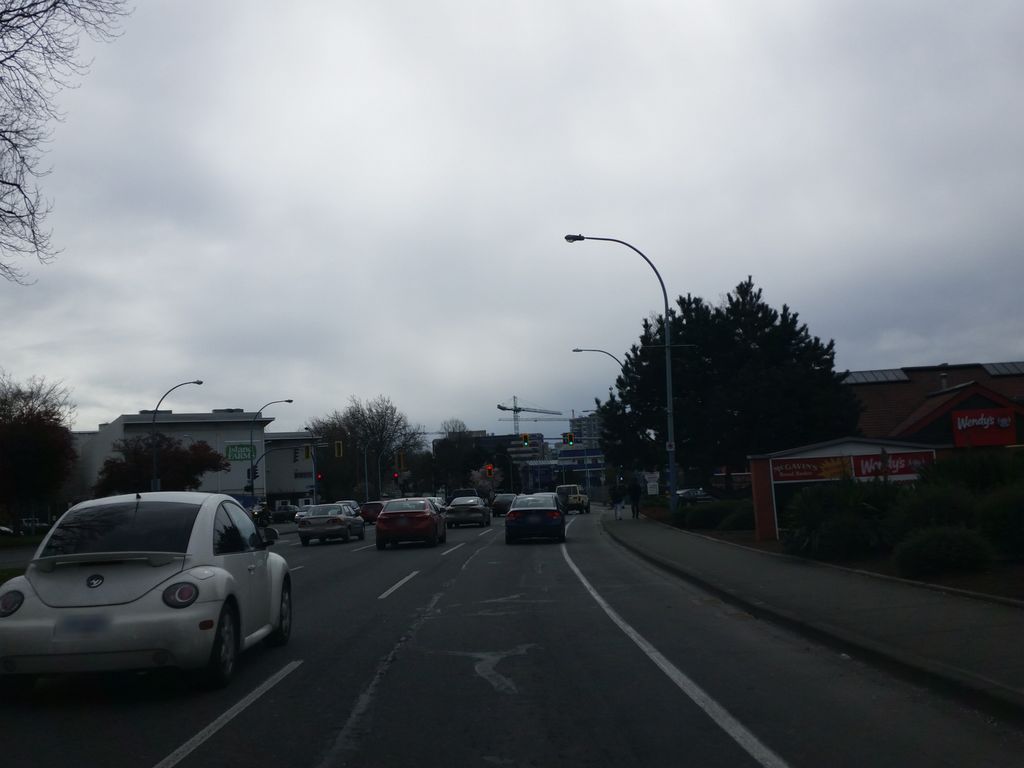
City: victoria